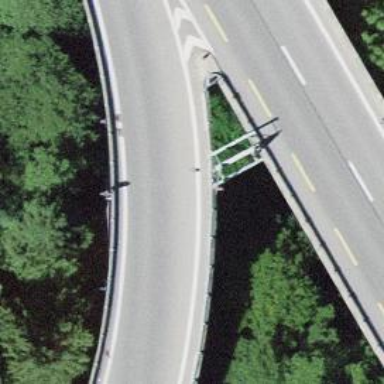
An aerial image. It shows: Trunk link highway bridge.